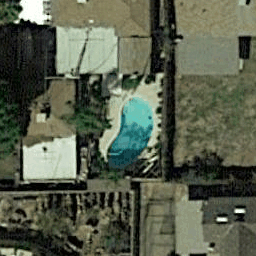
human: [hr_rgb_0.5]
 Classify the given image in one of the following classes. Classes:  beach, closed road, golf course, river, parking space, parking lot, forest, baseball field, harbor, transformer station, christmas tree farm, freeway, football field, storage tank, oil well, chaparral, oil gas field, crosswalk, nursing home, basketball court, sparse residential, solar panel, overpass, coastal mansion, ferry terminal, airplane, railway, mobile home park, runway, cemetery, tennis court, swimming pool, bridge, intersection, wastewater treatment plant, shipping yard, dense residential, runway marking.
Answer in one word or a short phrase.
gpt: swimming pool